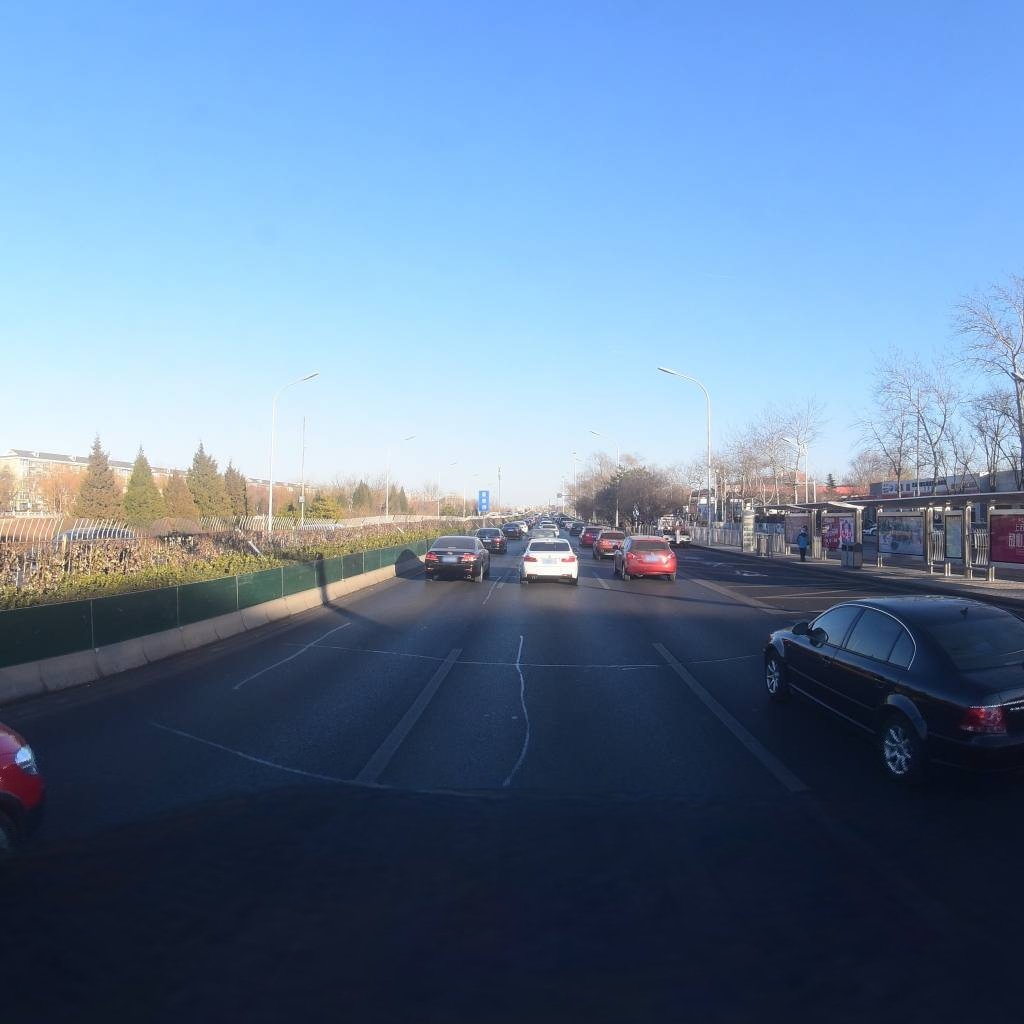
Region: Dongcheng
Road damage annotations: longitudinal patch, transverse patch, transverse patch, longitudinal patch, longitudinal patch